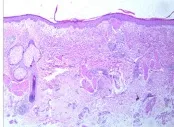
(G) Histology from the facial lesion revealed liquefaction of basal cells, edema of the superficial dermis, infiltration of lymphocytes around small vessels with nuclear dust.
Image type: pathology (h&e)